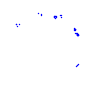
Particle: kaon